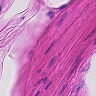
Metastatic tissue present: no